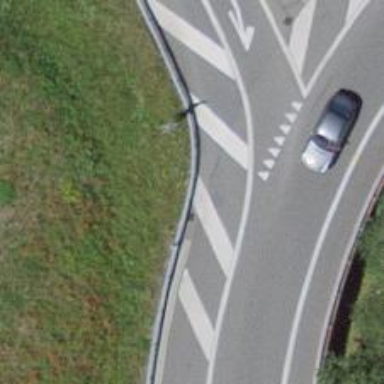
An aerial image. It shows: Guard rail as barrier.